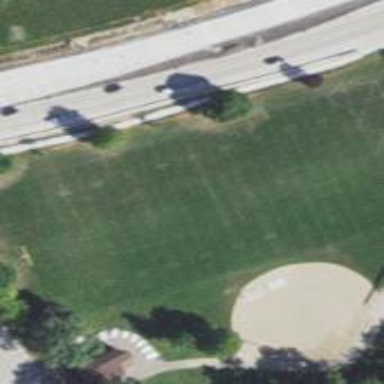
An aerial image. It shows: Baseball pitch for leisure land activities.